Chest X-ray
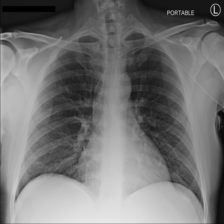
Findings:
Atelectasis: negative
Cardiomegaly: negative
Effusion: negative
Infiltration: negative
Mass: negative
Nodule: negative
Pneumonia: negative
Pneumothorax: negative
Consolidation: negative
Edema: negative
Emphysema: negative
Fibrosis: negative
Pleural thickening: negative
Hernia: negative